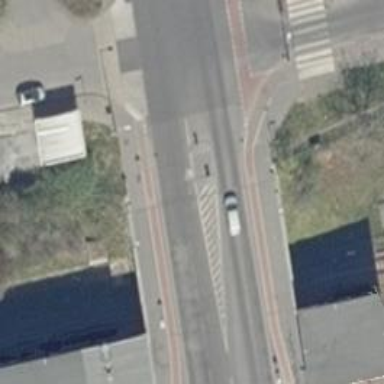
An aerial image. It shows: Tertiary road with asphalt surface. Separate sidewalks on both sides of the road.